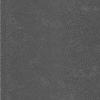
Atmospheric dust classification: dusty